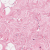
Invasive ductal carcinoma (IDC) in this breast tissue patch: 0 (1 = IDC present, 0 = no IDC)